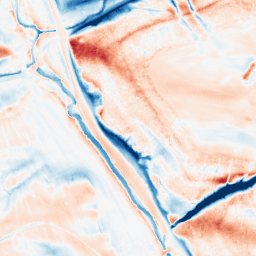
Category: classical
Decomposition family: gaussian_anisotropic
Decomposition parameters: sigma_x: 2
sigma_y: 10
Upsampling method: bspline
Upsampling parameters: scale: 4
Upsampling scale: 4